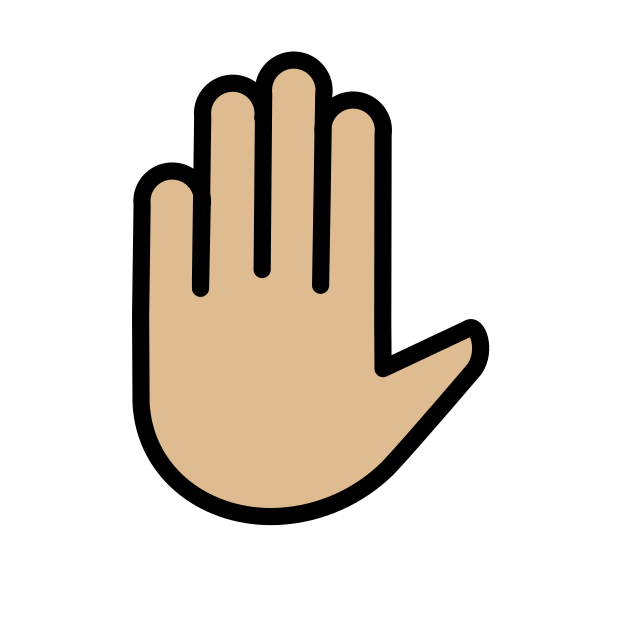
raised hand: medium-light skin tone